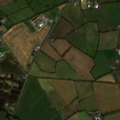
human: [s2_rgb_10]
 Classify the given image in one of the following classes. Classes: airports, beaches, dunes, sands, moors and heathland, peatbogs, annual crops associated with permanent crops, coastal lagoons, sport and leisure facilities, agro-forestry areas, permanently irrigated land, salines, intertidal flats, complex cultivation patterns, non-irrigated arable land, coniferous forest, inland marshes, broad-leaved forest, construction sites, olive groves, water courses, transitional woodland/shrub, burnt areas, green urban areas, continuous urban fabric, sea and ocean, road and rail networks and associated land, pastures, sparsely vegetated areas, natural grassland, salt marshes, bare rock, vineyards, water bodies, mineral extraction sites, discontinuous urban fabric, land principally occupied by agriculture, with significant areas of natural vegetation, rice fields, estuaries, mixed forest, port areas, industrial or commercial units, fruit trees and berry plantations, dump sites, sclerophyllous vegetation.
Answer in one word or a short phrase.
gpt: non-irrigated arable land, pastures, mixed forest